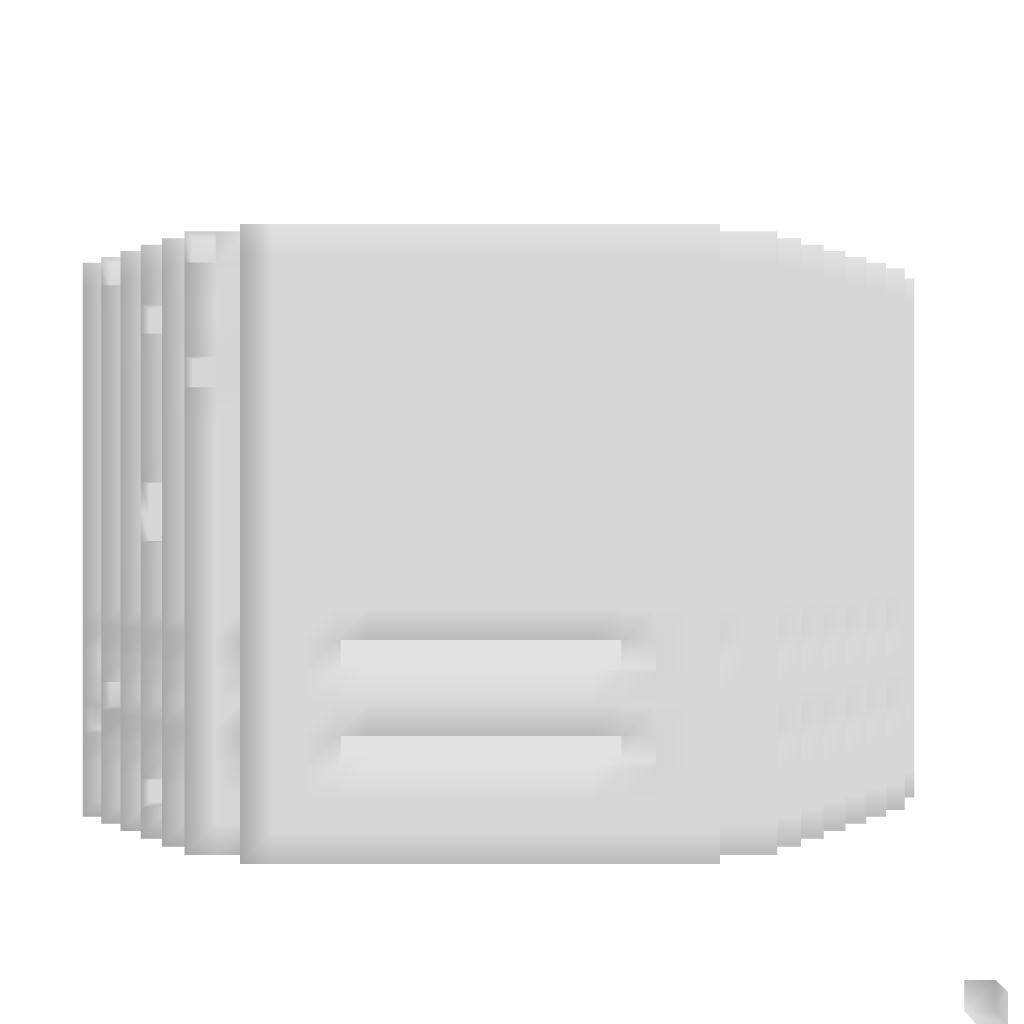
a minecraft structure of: Toilet paper bad low quality